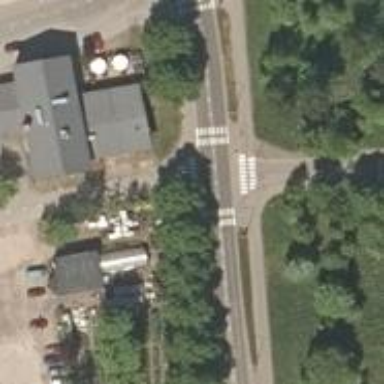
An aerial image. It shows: Asphalt cycleway featuring zebra crossing. The crossing is uncontrolled.